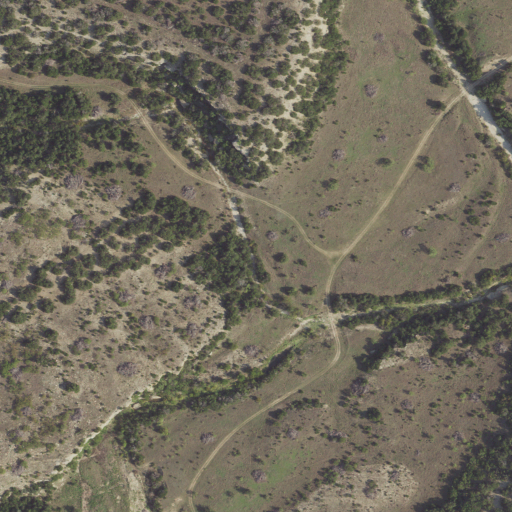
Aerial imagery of valley in Texas named Hoodoo Draw containing shrub, evergreen forest, and deciduous forest